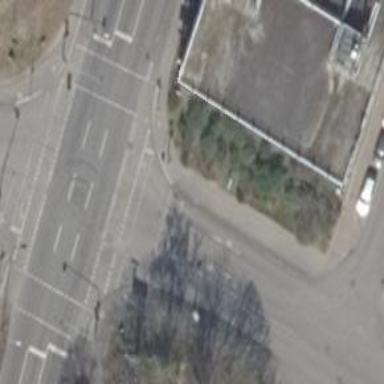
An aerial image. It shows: Traffic signal crossing.